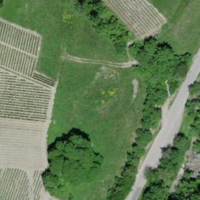
EUNIS habitat code: 40
Species observed at this site:
Primula veris